Interaction volume radius: 10 \u00c5
Interaction volume height: 15 \u00c5
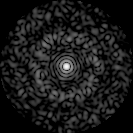
Disorder parameter: 0.8201